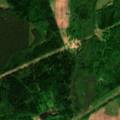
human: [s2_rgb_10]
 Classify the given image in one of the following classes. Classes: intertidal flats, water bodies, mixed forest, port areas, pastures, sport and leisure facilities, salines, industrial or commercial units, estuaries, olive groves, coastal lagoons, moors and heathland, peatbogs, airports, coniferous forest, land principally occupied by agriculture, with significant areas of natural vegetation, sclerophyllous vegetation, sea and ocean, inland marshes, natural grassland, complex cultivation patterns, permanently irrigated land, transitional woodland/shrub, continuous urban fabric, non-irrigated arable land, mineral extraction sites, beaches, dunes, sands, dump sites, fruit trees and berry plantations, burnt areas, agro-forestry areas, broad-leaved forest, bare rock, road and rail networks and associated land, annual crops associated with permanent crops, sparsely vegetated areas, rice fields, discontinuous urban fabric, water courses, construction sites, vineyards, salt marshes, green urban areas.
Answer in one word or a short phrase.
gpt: non-irrigated arable land, broad-leaved forest, coniferous forest, mixed forest, transitional woodland/shrub